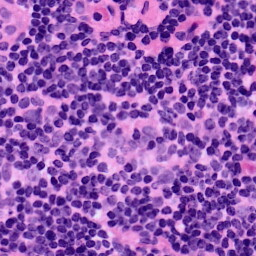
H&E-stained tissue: LymphNode